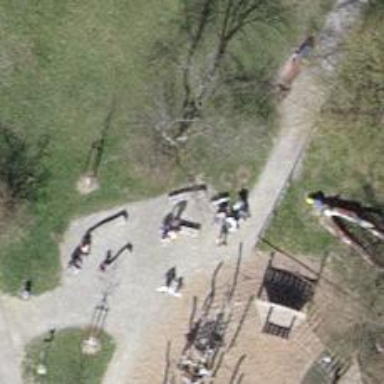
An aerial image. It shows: Bench.